Current action and preconditions to check: path_clear

Your task: For each precondition in the list above, predict whether it will hold at this action.

Consider the current scene as observed from the mobile robot's camera, and analyze the predicted future states of all dynamic agents (e.g., people, animals, vehicles, or any moving entities) within the NEXT SECOND.

IMPORTANT: Only answer "very likely" if you are absolutely certain—based on strong, clear evidence—that a dynamic agent will violate the precondition in the predicted future state. Do NOT answer "very likely" for unlikely, ambiguous, or low-probability risks.

Ask yourself for each precondition: Is there a high probability, with clear and convincing evidence, that the predicted future states of any dynamic agent will interfere with the predicted future state of the currently executing action within the NEXT SECOND, causing that precondition to fail?

Assess the risk level based on these predictions. Use "likely" or "very likely" if motions create a clear risk of interference.

Use "neutral" or "improbable" if agents are nearby but their predicted paths are clearly diverging or non-conflicting.

Failure Risk Categories: "very improbable", "improbable", "neutral", "likely", "very likely"

Answer Format: Output ONLY the probability_of_failure value from these categories: "very improbable", "improbable", "neutral", "likely", "very likely"

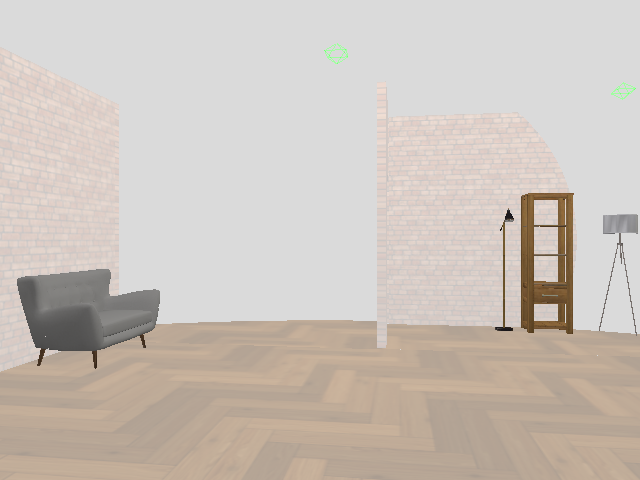

Answer: very improbable